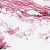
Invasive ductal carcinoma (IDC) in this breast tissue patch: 0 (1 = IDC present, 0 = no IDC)